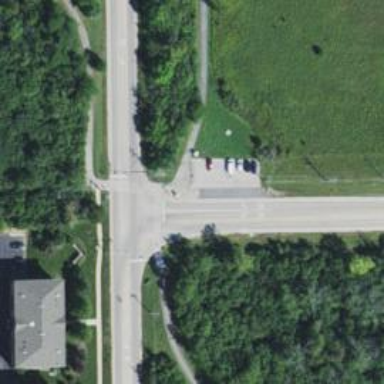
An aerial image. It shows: Excellent asphalt cycleway with crossing.